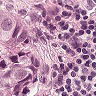
Metastatic tissue present: yes